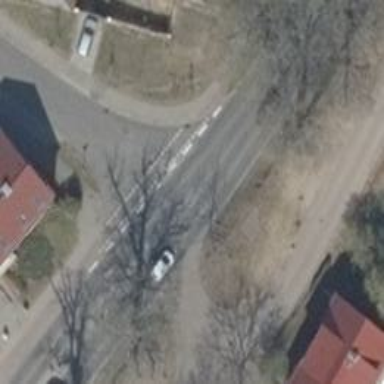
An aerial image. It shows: Asphalt road in residential area.